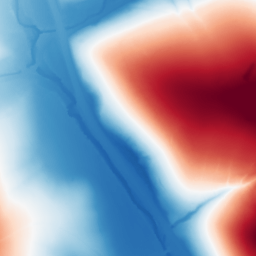
Category: trend_removal
Decomposition family: polynomial
Decomposition parameters: degree: 2
Upsampling method: cubic_catmull_rom
Upsampling parameters: scale: 4
Upsampling scale: 4